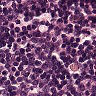
Metastatic tissue present: no